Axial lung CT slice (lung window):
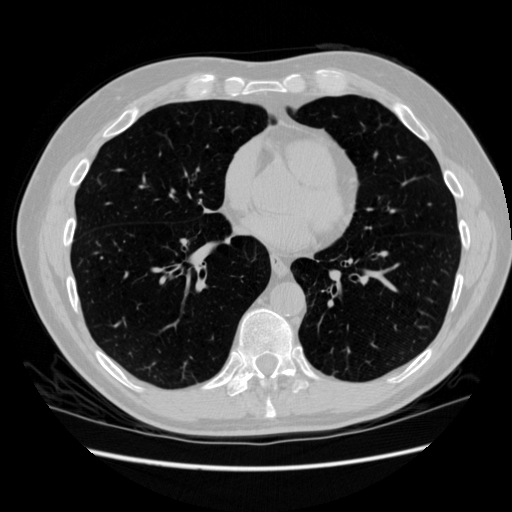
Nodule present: no